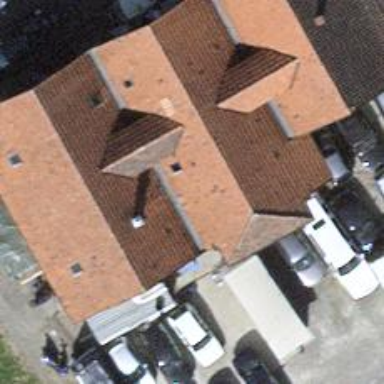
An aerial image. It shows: Car repair shop.